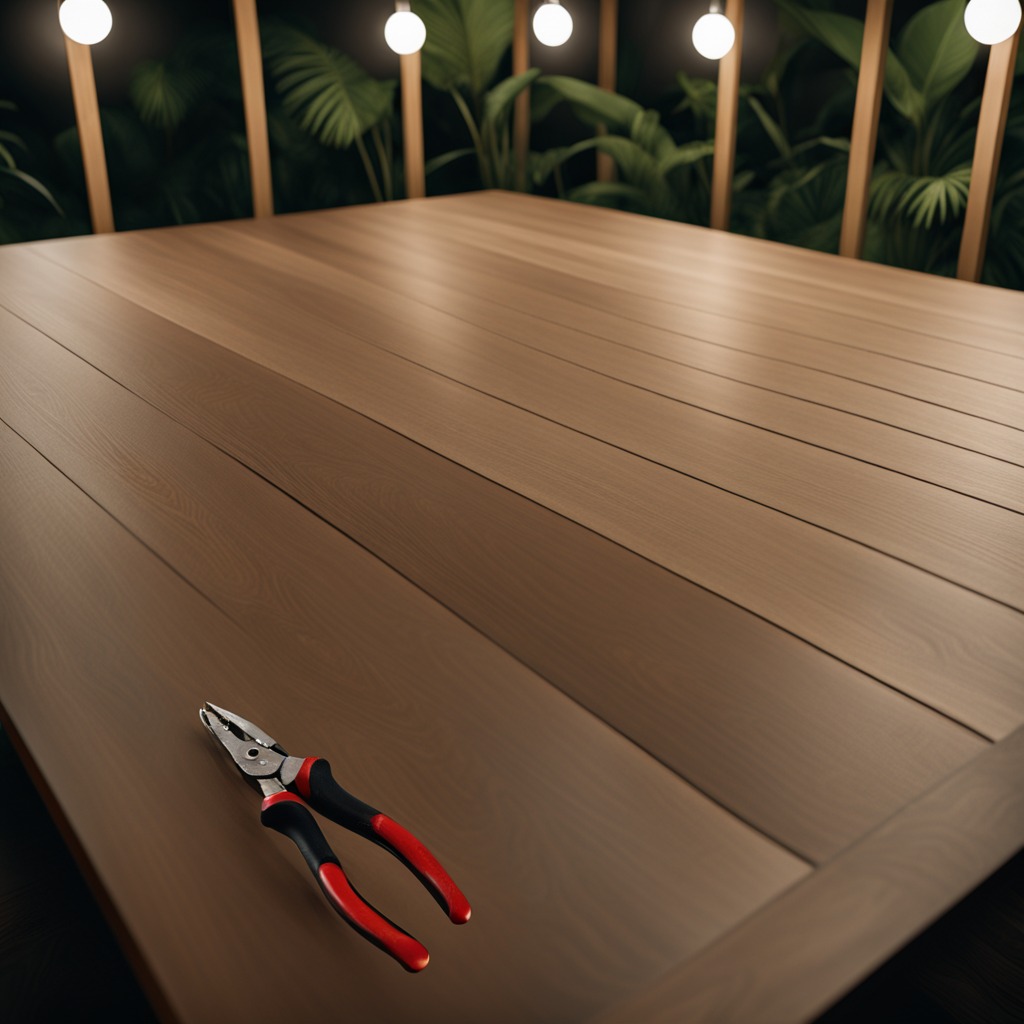
A plier is lying on the wooden table.